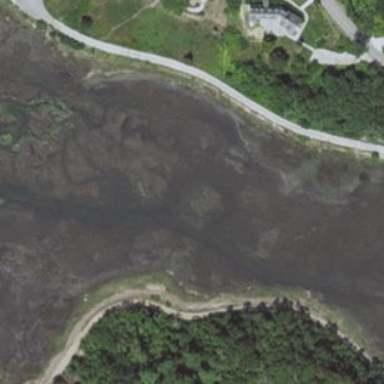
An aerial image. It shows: Saltmarsh wetland.